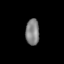
Tissue: lung
Cell type: Epithelial cells
Senescence score: 0.235
Nuclear area (px): 347
Mean DAPI intensity: 131.187